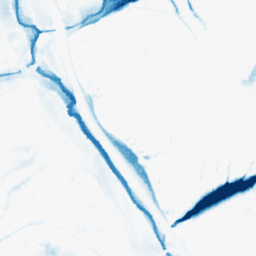
Category: morphological
Decomposition family: morphological_ellipse
Decomposition parameters: operation: closing
width: 30
height: 20
Upsampling method: sinc_blackman
Upsampling parameters: scale: 4
kernel_size: 8
Upsampling scale: 4